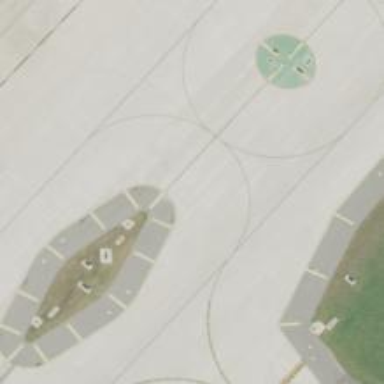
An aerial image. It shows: View of taxiway at the airport.